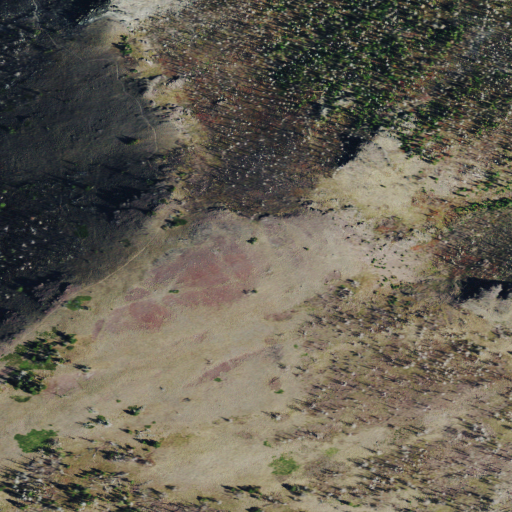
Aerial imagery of mountain in Montana named Green Mountain containing grassland, evergreen forest, and shrub